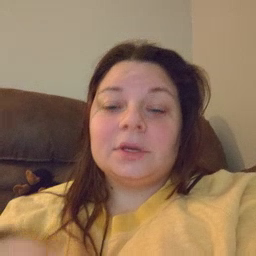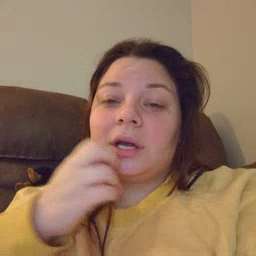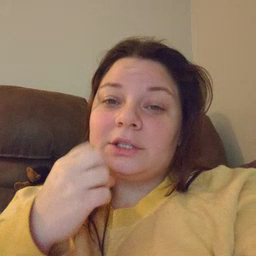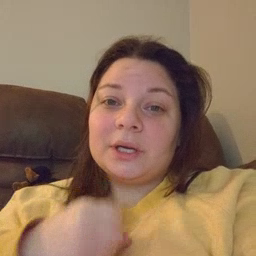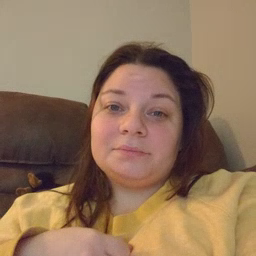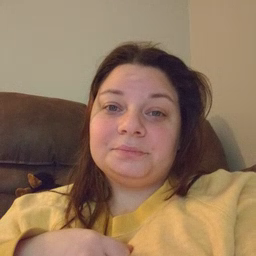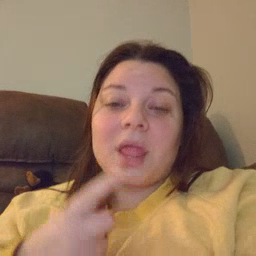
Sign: underwear